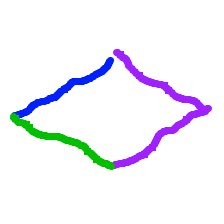
Shape: rhombus